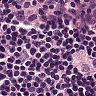
Metastatic tissue present: yes